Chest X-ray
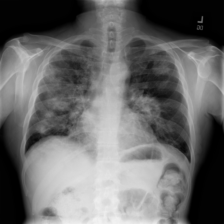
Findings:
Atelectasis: negative
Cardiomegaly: negative
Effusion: negative
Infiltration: negative
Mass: negative
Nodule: negative
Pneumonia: negative
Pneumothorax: negative
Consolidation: negative
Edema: negative
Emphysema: negative
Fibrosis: negative
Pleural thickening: negative
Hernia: negative